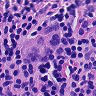
Metastatic tissue present: yes